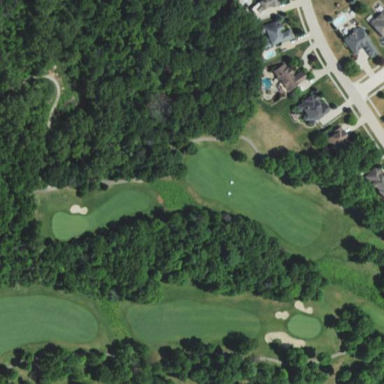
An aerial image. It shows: Golf fairway surrounded by grass.